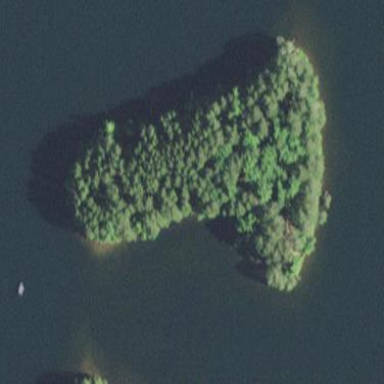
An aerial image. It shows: Image showing island.